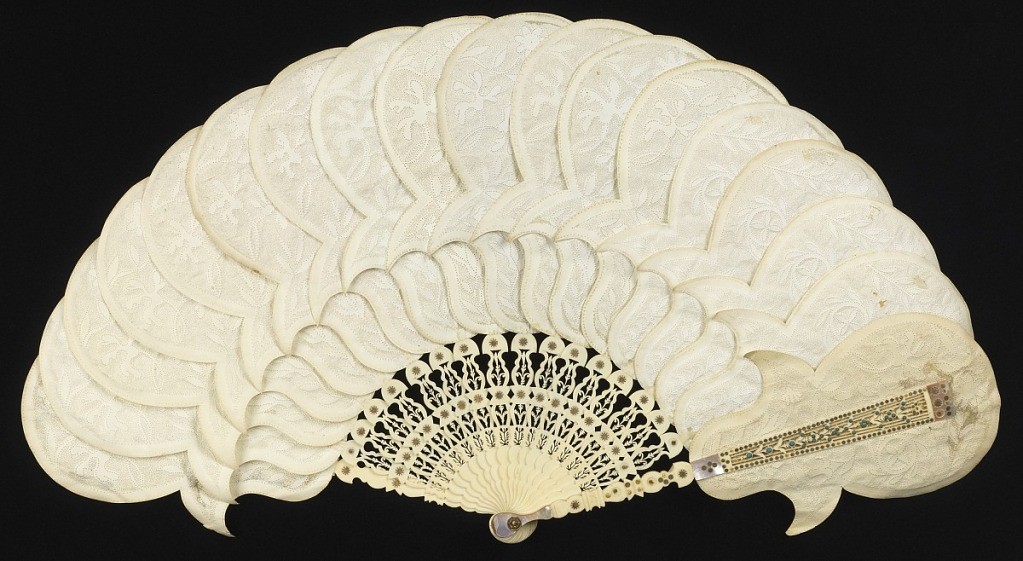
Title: Brisé fan
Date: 1830–50
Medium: Needle-pierced paper leaves; carved and pierced bone sticks with applied metal spangles; pierced bone guards with turquoise and mother-of-pearl inlays
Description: Brisé fan with pricked paper in feather shapes mounted on sticks of carved and drilled bone with applied metal spangles; turquoise and mother-of-pearl inlays on the guards.